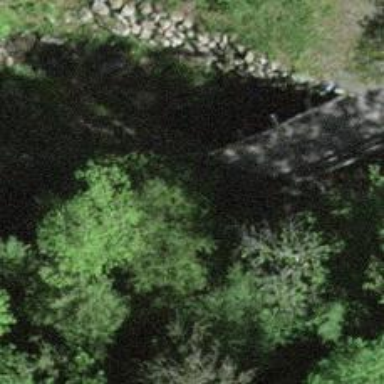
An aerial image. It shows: Track road on bridge with grade 1 tracktype.